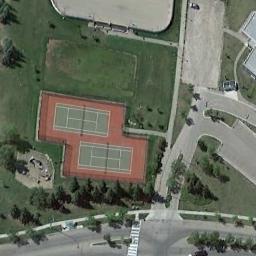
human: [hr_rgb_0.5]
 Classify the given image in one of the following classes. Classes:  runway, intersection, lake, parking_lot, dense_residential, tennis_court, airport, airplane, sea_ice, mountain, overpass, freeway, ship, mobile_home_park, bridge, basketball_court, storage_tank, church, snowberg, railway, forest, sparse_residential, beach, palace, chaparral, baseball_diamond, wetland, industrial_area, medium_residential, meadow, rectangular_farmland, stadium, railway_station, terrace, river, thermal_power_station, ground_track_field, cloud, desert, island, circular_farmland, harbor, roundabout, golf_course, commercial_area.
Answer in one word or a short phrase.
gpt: tennis_court